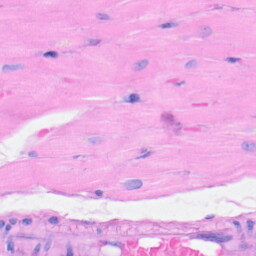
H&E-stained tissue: Heart